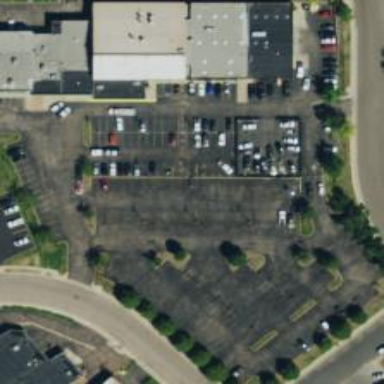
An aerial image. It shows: Parking area with surface.